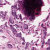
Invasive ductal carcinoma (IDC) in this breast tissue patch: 1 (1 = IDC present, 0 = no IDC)